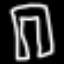
Label: pants